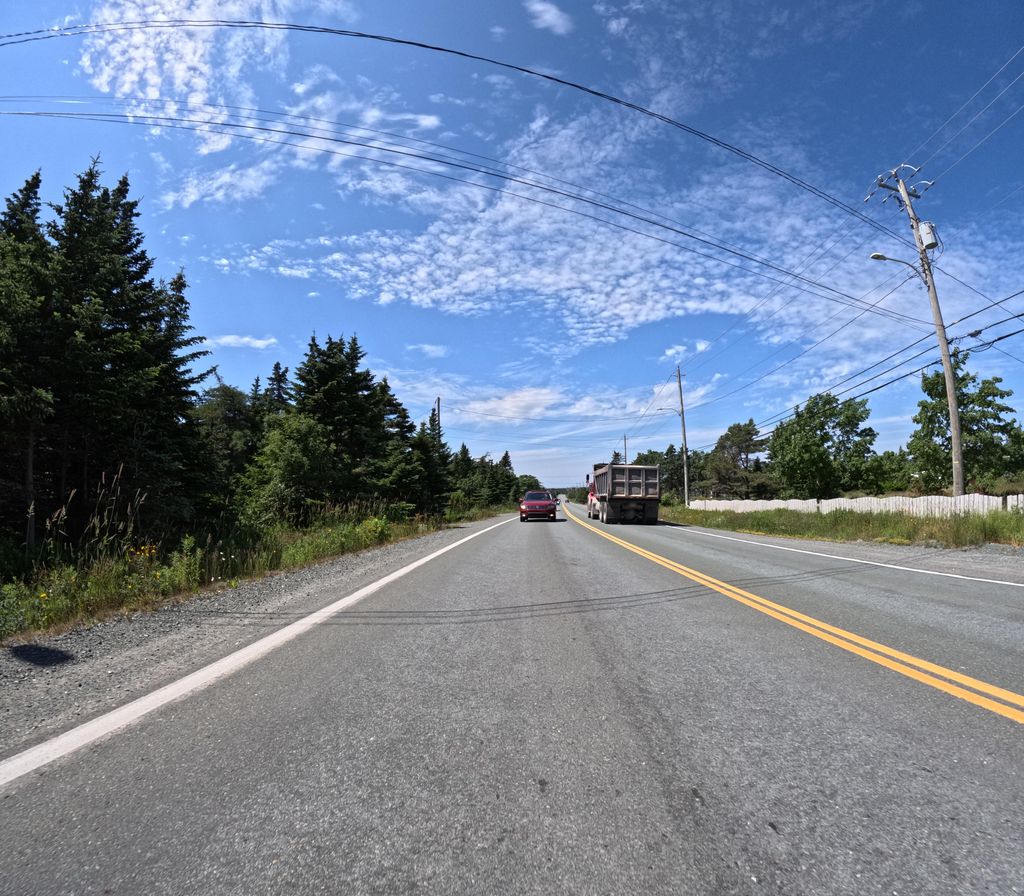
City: st_johns